Field crop: maize
Growth stage: 2
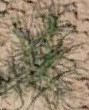
Species: salsola